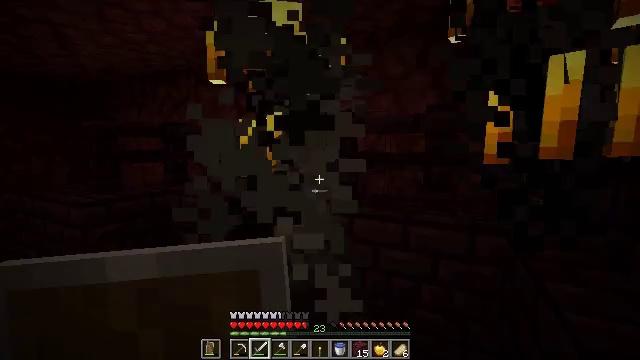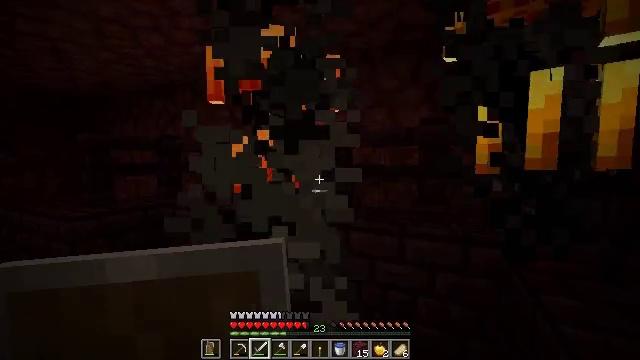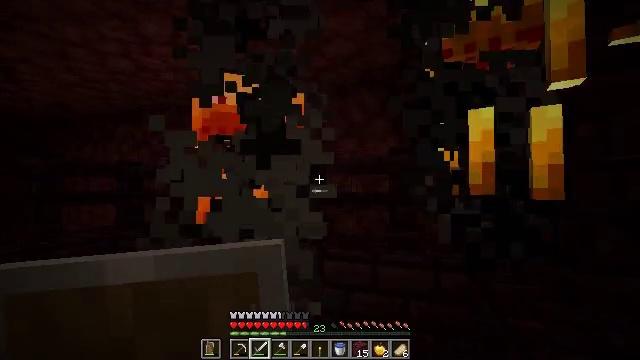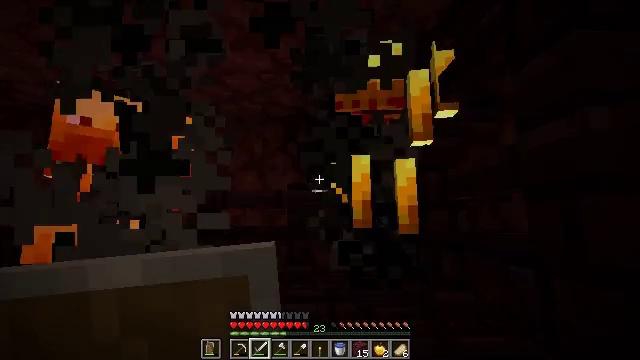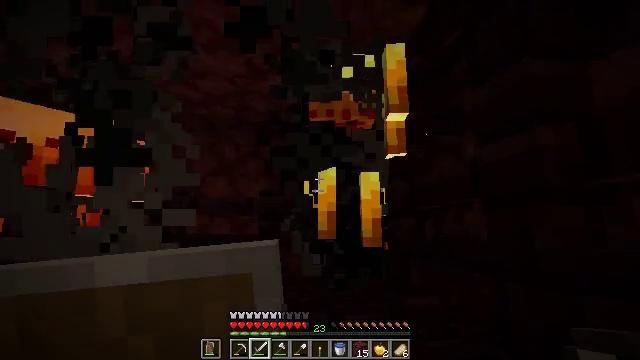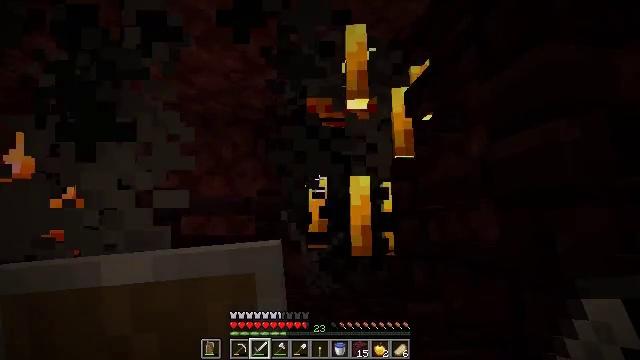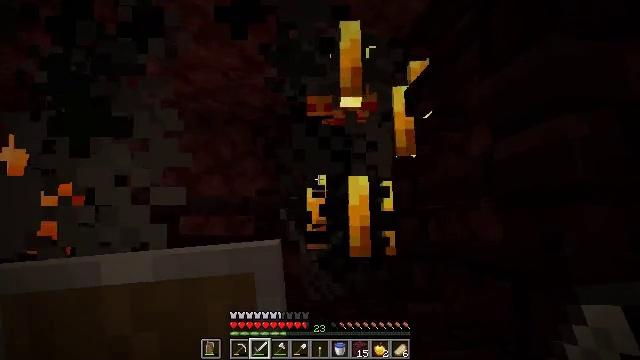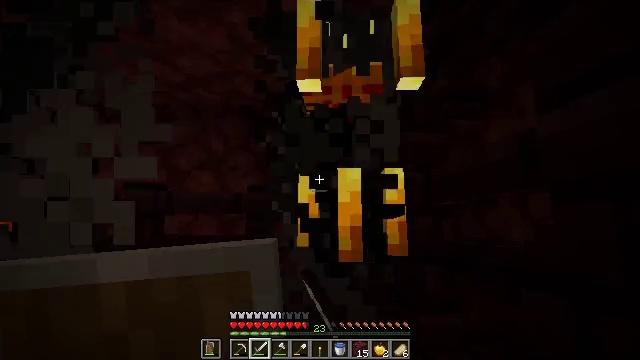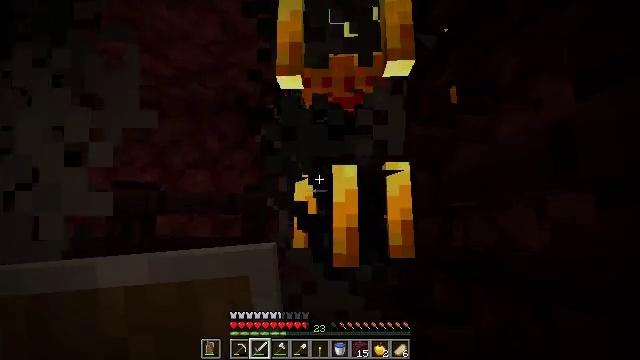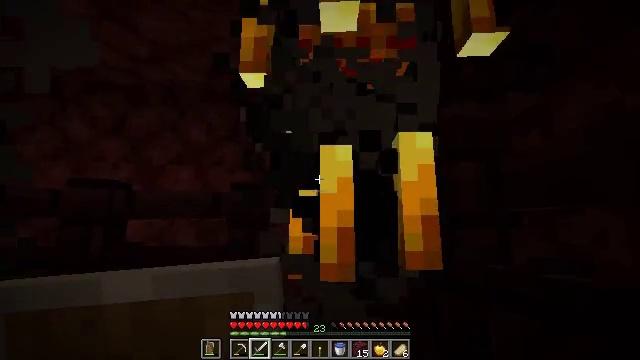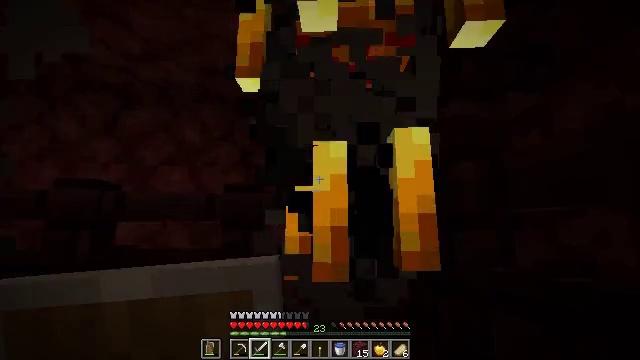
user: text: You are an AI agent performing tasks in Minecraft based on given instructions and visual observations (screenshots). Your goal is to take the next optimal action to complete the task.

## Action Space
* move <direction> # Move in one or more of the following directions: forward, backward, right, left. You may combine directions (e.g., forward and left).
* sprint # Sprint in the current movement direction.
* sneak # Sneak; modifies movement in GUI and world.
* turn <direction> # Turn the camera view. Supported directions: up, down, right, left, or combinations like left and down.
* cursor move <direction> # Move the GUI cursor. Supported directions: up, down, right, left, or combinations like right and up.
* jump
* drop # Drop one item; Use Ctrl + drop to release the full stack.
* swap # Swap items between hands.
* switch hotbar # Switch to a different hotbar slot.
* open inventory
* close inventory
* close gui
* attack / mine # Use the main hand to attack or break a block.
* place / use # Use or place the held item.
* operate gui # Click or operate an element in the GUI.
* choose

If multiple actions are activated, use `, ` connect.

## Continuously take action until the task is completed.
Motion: motion action
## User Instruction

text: Kill the blaze.
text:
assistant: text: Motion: turn right and up
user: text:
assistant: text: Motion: turn right and up
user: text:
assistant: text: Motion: turn right and up
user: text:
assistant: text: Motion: turn right and up
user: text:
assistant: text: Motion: move forward
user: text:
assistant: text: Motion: move forward, attack / mine
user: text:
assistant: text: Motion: move forward, attack / mine
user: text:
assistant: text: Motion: move forward, attack / mine
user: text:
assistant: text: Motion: move forward, attack / mine
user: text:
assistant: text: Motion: no_op
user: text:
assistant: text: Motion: no_op